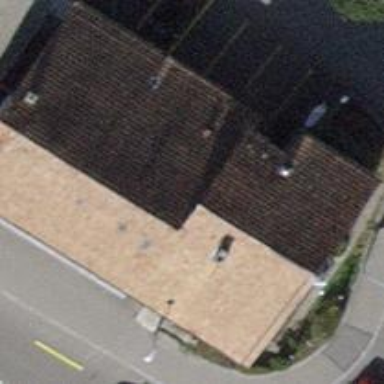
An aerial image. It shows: Veterinary facility.